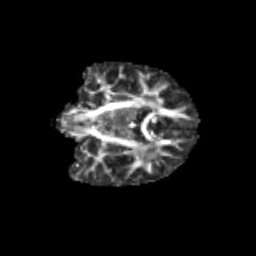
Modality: FA
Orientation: coronal
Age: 12
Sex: female
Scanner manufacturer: siemens
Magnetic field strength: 3 T
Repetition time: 3.8 s
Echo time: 0.07 s